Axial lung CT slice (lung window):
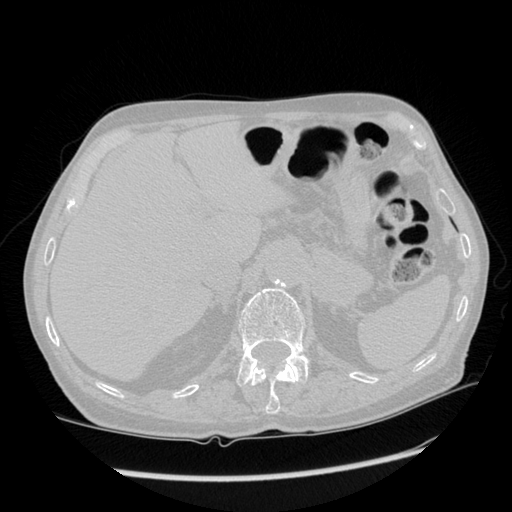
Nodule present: no